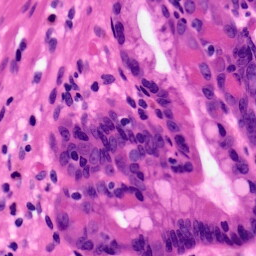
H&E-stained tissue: Pancreatic